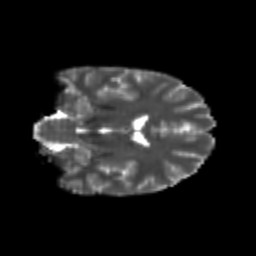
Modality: T2w
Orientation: coronal
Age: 24
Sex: female
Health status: healthy
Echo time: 0.074 s